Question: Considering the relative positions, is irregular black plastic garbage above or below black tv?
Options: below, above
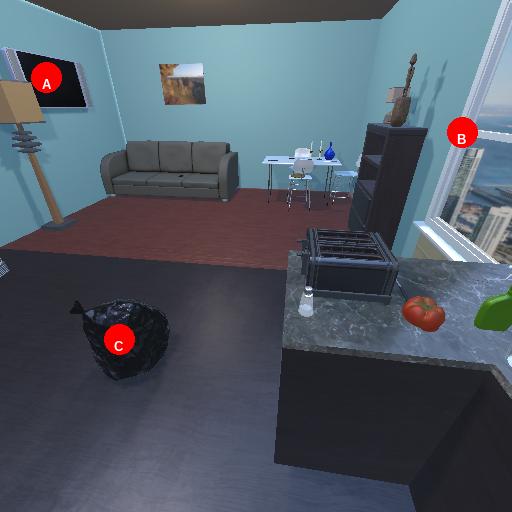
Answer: below